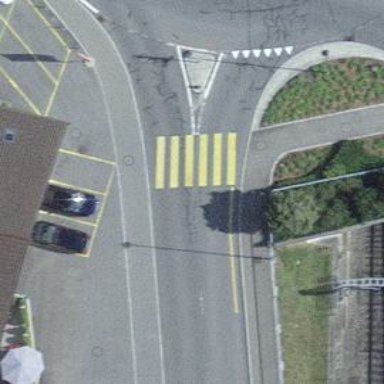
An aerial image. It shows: Kerb barrier.